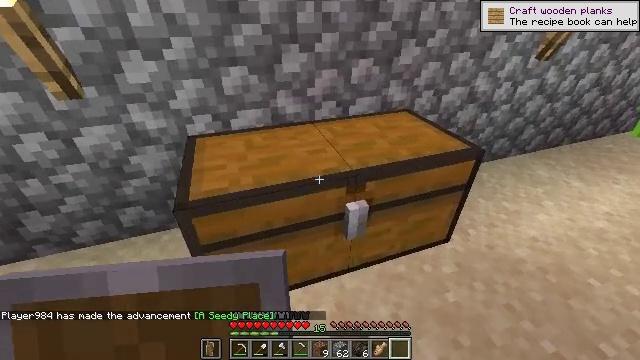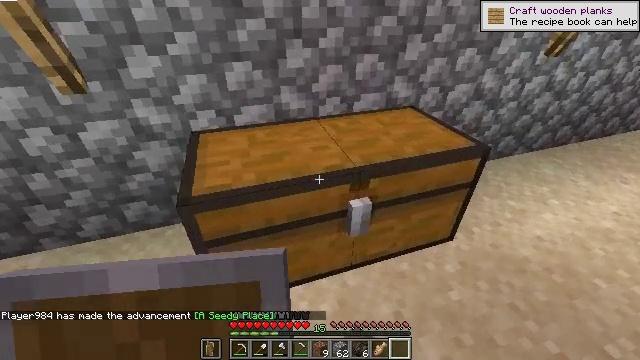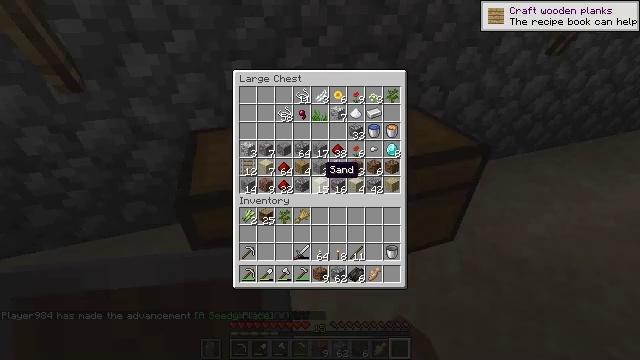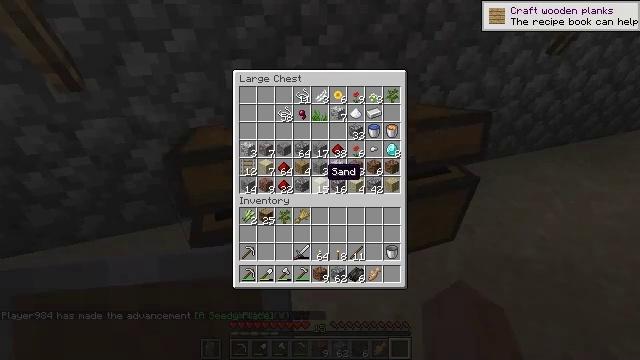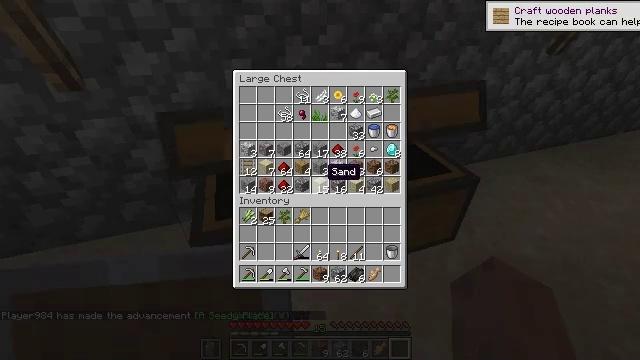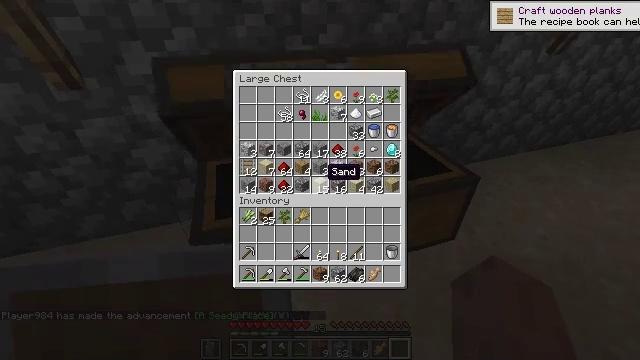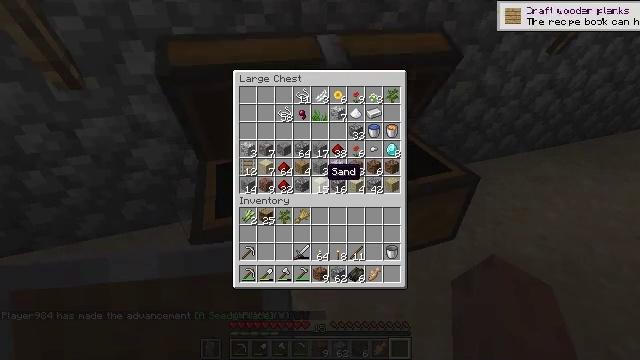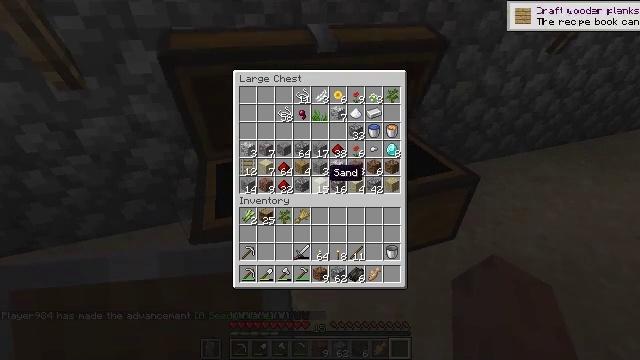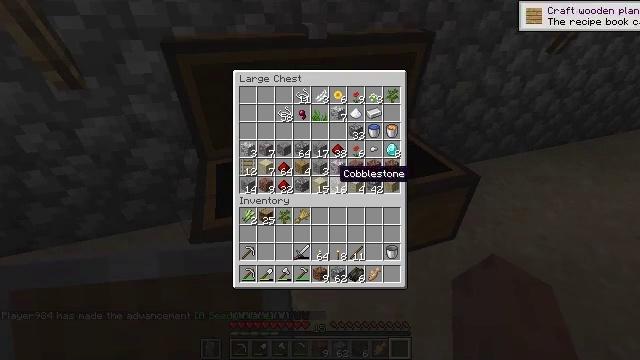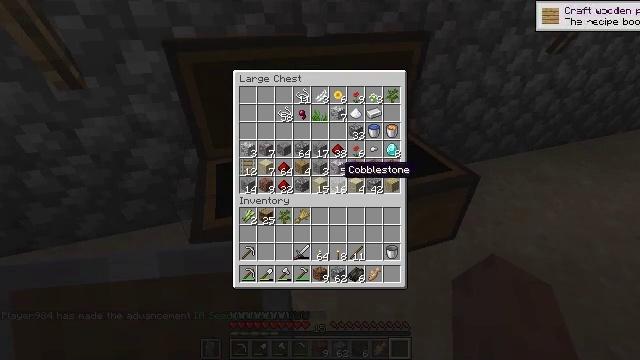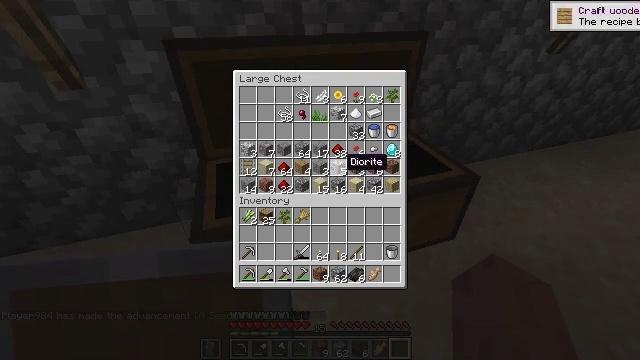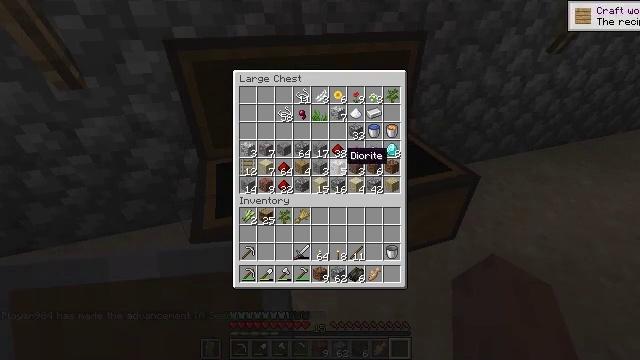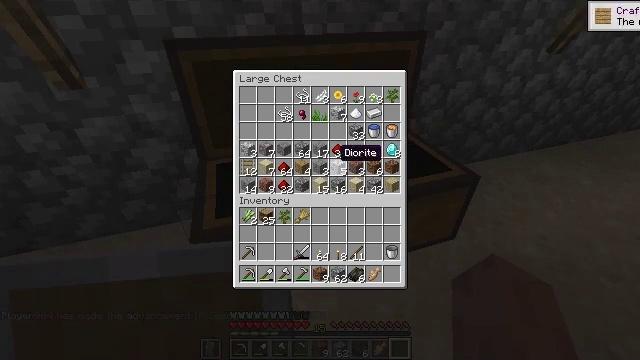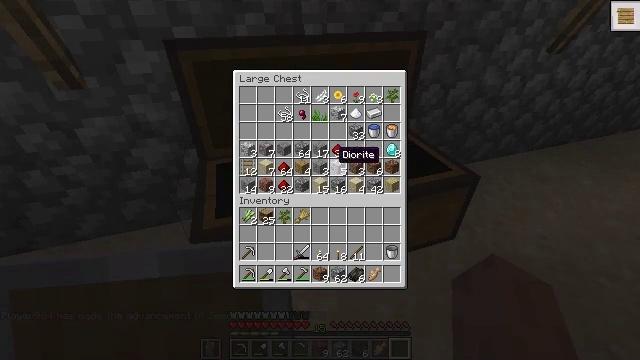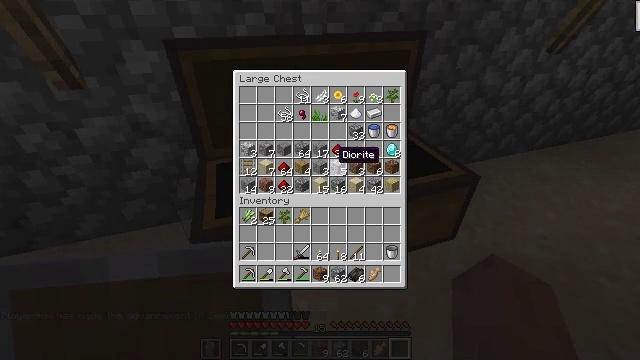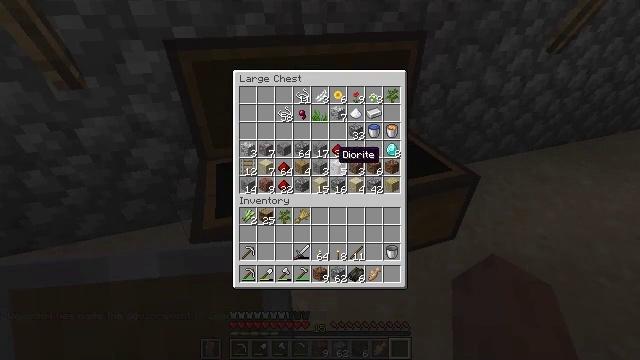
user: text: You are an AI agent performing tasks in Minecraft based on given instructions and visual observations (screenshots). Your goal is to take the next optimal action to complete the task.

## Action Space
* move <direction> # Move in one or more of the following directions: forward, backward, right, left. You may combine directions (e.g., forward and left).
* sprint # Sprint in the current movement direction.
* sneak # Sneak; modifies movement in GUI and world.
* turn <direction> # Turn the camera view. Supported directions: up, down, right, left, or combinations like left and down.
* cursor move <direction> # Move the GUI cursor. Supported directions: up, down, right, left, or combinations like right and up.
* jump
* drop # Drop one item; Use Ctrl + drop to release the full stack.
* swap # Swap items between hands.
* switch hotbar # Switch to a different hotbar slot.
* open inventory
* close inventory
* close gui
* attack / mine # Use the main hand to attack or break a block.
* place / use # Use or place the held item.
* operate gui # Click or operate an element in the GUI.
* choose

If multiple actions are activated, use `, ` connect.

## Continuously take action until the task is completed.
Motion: motion action
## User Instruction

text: Break the sugar cane.
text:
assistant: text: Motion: no_op
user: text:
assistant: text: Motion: open gui
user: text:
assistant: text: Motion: no_op
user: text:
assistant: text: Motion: no_op
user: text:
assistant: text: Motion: no_op
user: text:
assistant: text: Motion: no_op
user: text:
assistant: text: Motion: no_op
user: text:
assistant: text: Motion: cursor move right
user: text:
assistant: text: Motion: no_op
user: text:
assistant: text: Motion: cursor move up
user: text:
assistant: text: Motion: no_op
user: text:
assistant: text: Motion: no_op
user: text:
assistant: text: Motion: no_op
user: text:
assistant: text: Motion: no_op
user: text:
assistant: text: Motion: no_op
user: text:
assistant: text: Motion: no_op
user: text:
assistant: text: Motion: cursor move right and down
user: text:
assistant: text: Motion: cursor move right and down
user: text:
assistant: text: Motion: cursor move right and down
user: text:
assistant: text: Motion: cursor move down
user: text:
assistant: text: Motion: cursor move left
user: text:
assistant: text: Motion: cursor move left
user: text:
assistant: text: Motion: cursor move left
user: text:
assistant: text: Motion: cursor move left
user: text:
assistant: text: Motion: cursor move left
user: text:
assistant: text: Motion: no_op
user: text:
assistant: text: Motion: no_op
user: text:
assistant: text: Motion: no_op
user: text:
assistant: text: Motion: no_op
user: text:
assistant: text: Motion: cursor move right and down